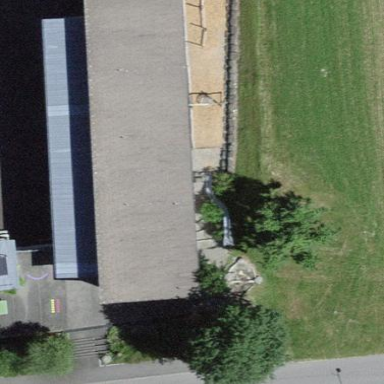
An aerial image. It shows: School building.